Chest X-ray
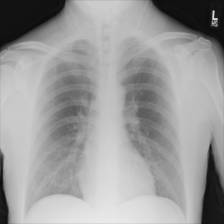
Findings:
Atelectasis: negative
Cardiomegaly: negative
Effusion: negative
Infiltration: negative
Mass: negative
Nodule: negative
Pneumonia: negative
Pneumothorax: negative
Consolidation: negative
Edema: negative
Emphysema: negative
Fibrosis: negative
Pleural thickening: negative
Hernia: negative